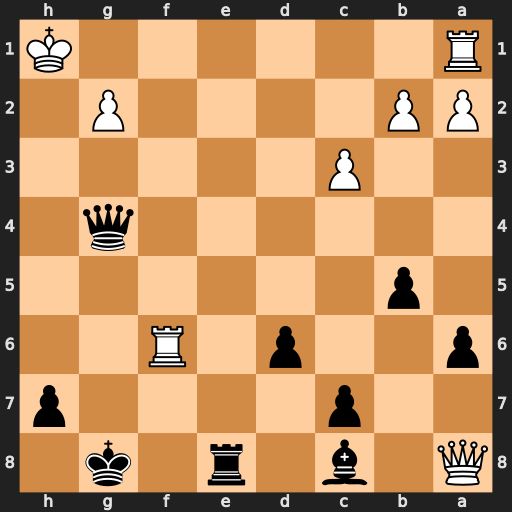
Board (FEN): Q1b1r1k1/2p4p/p2p1R2/1p6/6q1/2P5/PP4P1/R6K
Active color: b
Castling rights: -
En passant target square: -
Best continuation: Qh4+ Kg1 Qxf6